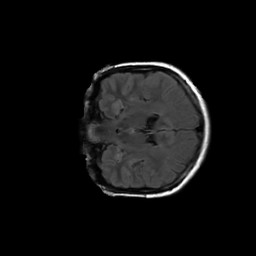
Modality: FLAIR
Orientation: coronal
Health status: ill
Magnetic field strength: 3 T